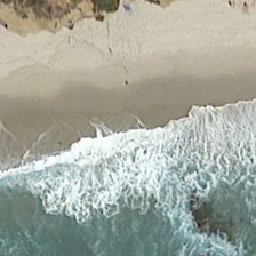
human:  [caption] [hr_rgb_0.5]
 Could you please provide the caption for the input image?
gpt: white beach next to some rocks and the sea .

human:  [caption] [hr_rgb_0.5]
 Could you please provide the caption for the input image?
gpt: Irregularly shaped waves floated on the beach.

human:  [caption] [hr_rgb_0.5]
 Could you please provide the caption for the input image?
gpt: the surf has submerged the dark stone on the edge of the beach .

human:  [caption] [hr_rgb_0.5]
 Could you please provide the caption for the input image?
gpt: Irregular waves floated on the beach.

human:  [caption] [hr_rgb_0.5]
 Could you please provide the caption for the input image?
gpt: white waves in ocean are near yellow beach .